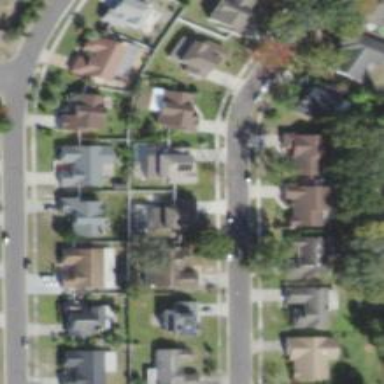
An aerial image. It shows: Sidewalk.